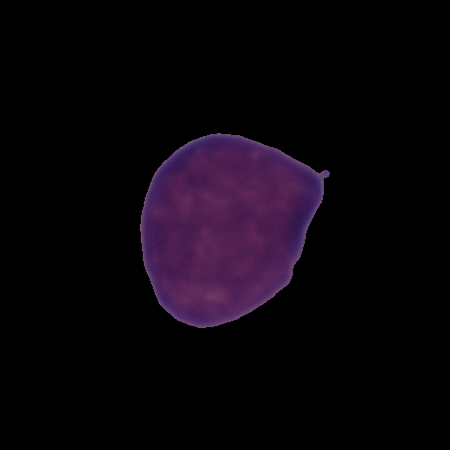
Label: healthy